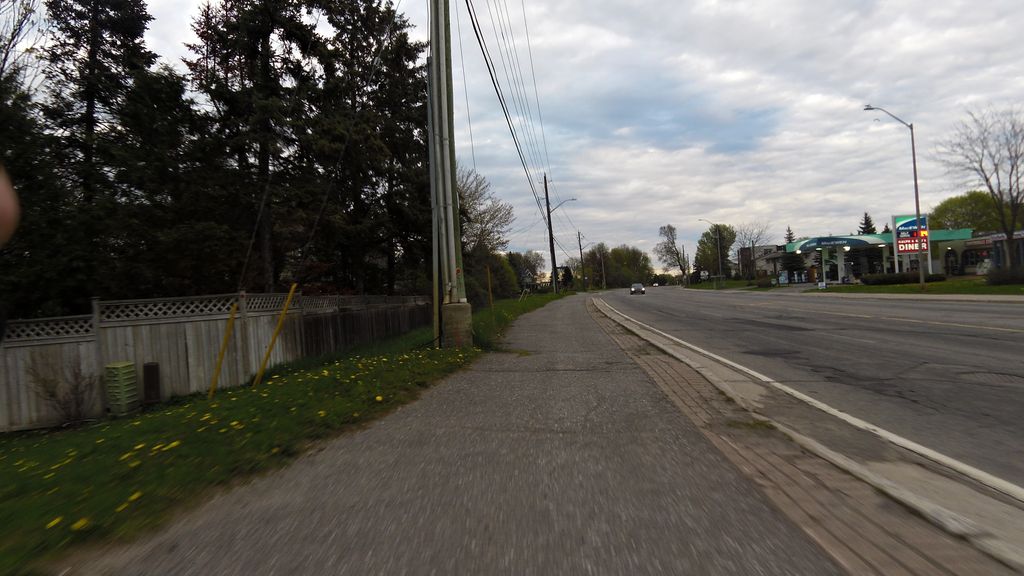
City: ottawa-gatineau